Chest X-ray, PA view. Patient: 53 years old, sex M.
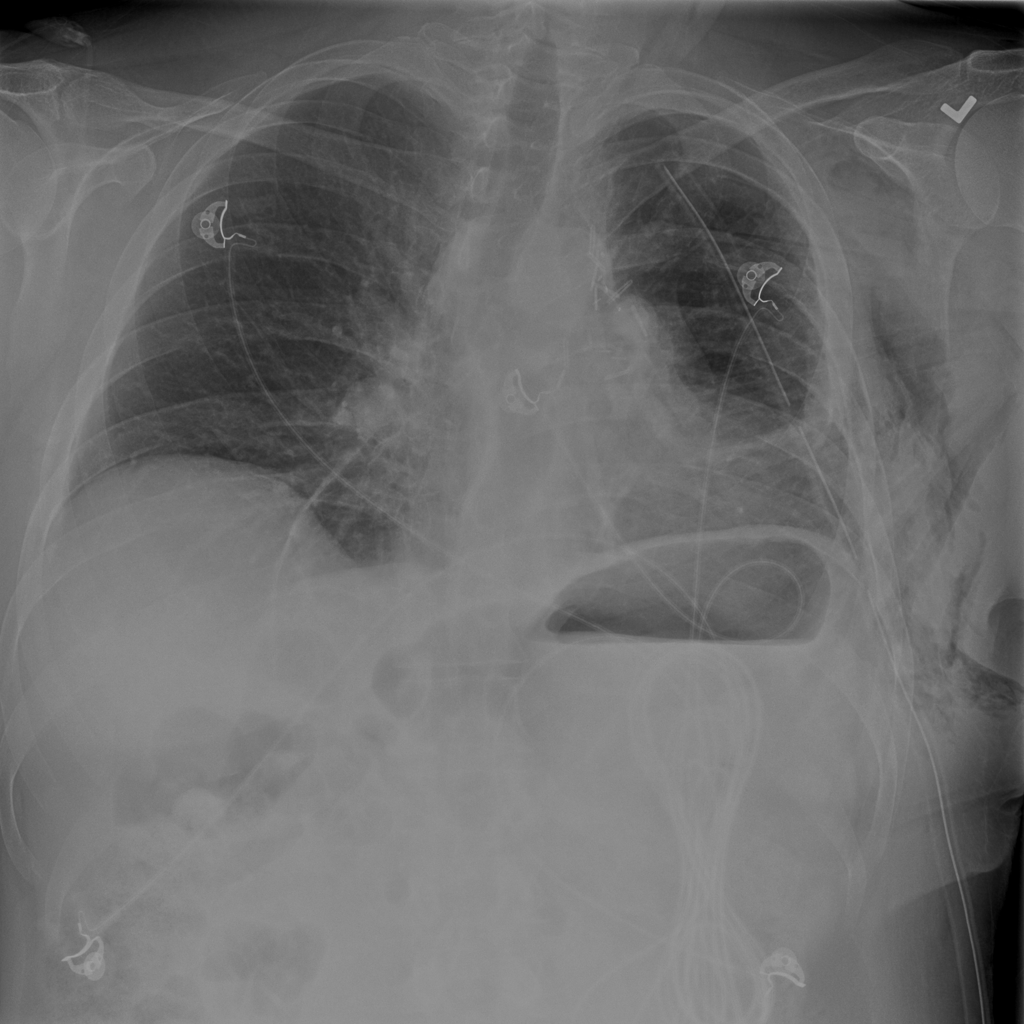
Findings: Emphysema